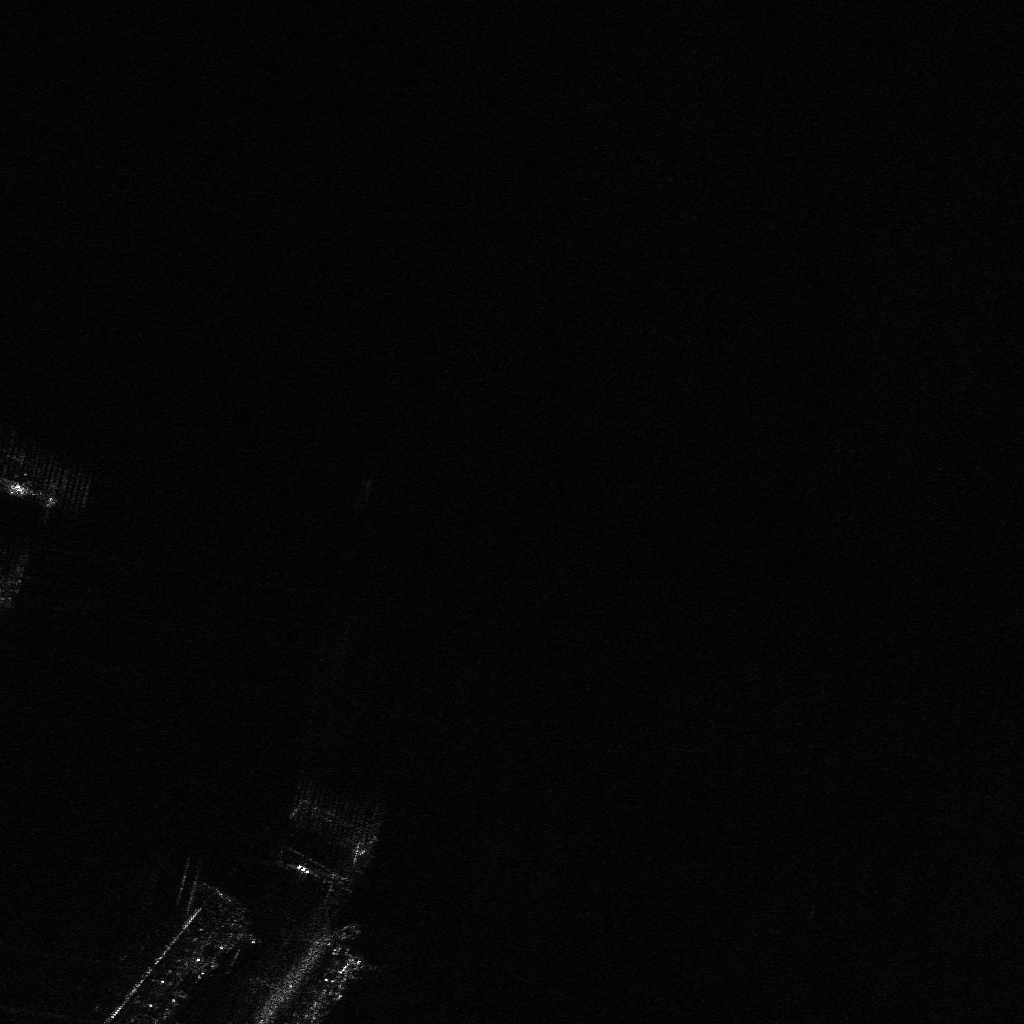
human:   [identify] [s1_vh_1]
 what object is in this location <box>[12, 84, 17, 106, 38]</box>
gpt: <ref>1 medium ore-oil at the bottom left</ref>

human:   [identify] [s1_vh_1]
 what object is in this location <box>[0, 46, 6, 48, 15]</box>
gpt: <ref>1 medium container at the left</ref>